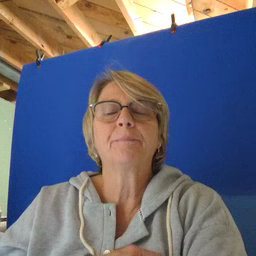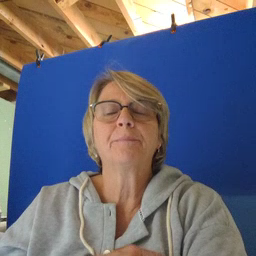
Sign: arm